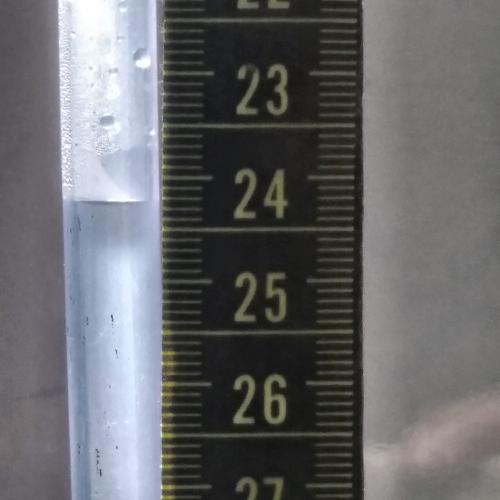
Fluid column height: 24.2 cm